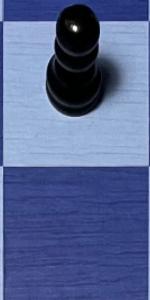
Label: Empty